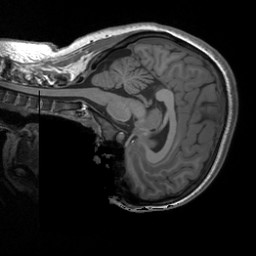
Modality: T1w
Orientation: sagittal
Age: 18
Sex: female
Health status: healthy
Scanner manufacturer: siemens
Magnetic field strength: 3 T
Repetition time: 1.9 s
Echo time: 0.00252 s